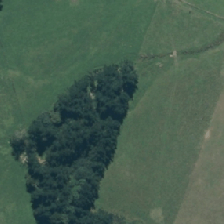
Land cover: deciduous_hardwood